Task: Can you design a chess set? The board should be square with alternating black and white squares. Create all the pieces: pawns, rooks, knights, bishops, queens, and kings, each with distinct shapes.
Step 58:
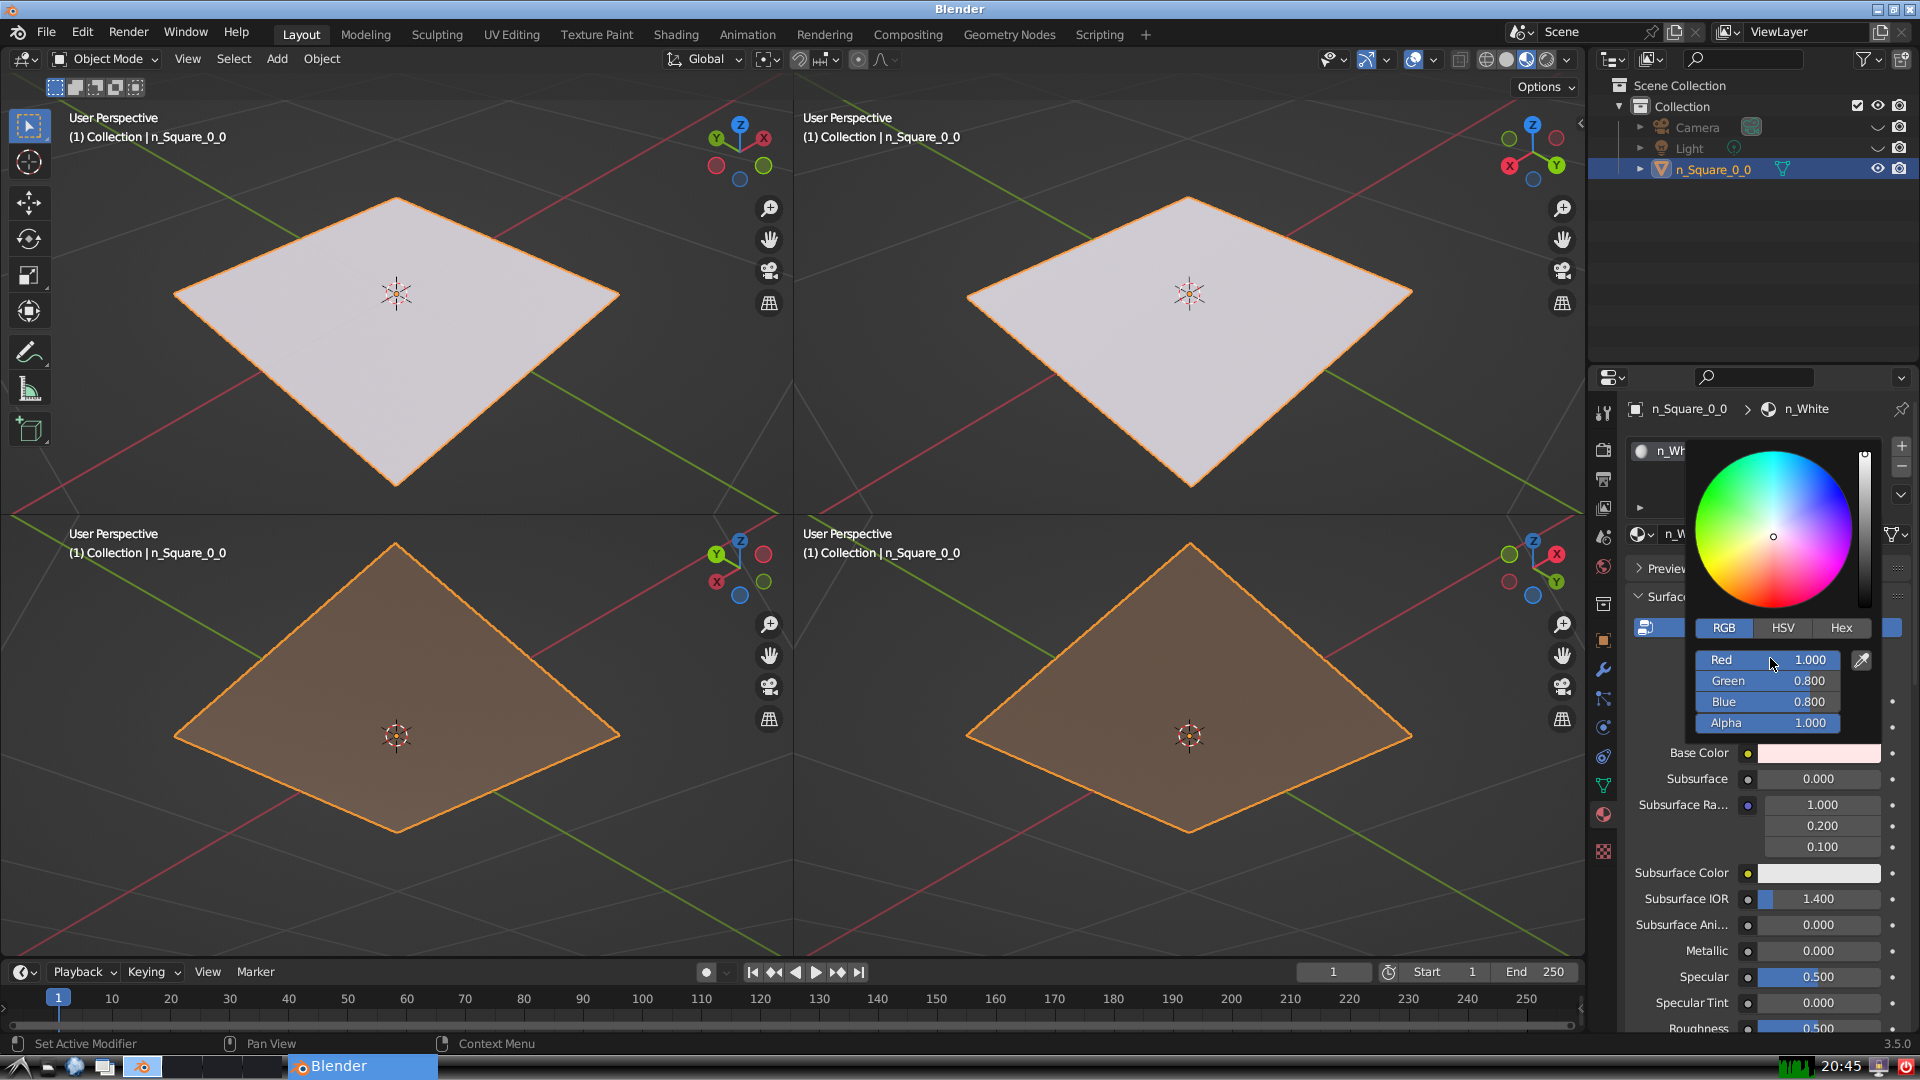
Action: {"mouse_move": [1770, 678]}